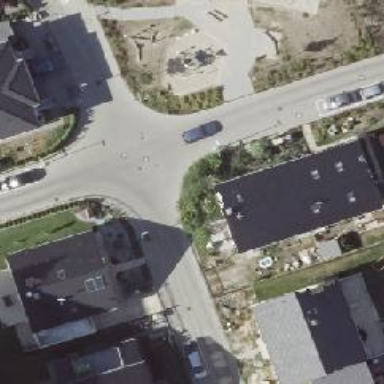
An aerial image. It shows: Living street.